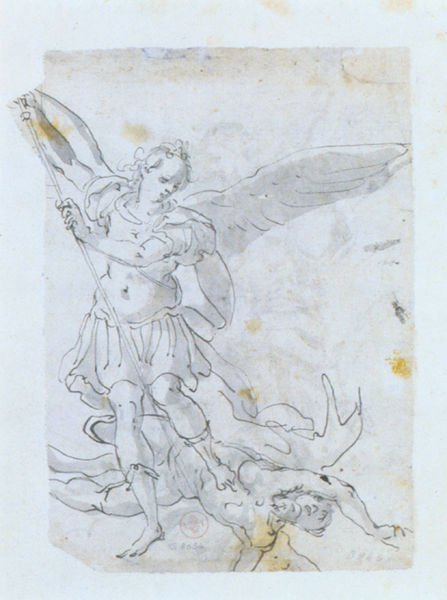
Titel: Hl. Michael als Sieger über Luzifer
Künstler: Hans Reichle
Standort: Augsburg, Zeughaus (EU - D - B)
Schlagwörter: blau, flügel, kampf, nackt, weiß, gelb, schwarz, skizze, zeichnung, hände, kirche, boden, haare, engel, beine, stab, lanze, bauch, bauchnabel, schmutz, schwert, strafe, rüstung, sieg, rom, fleck, flecken, triumph, teufel, dolch, stoß, fleckig, speer, erzengel, satan, drache, erstechen, stürzen, georg, gabriel, göttter, bodes, bleistfift